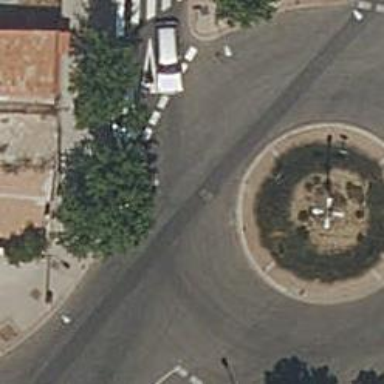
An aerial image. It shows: Roundabout on residential road.